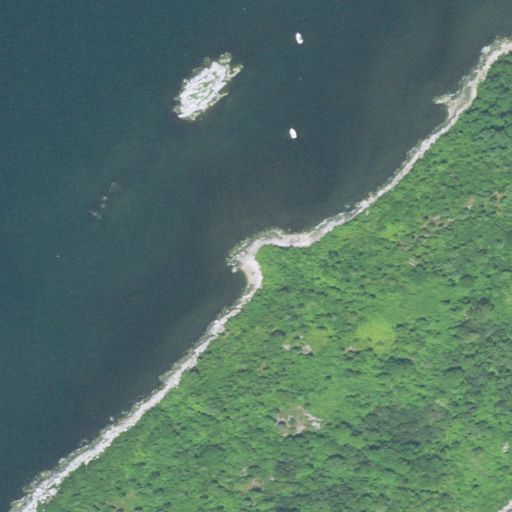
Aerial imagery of cape in Rhode Island named Flat Point containing open water, deciduous forest, mixed forest, evergreen forest, and woody wetlands